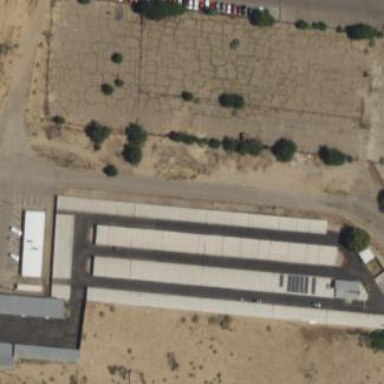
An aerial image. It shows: Storage rental shop.